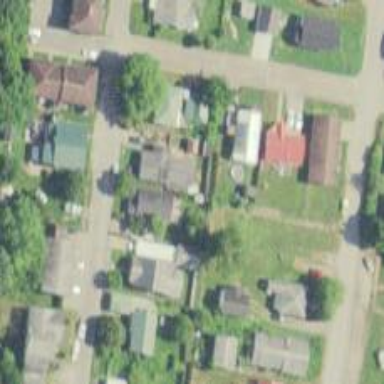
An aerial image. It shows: Alley classified as service road.